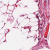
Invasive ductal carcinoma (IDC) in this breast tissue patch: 0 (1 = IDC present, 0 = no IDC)